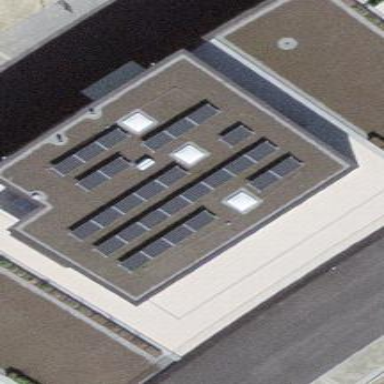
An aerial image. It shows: Solar power generator.